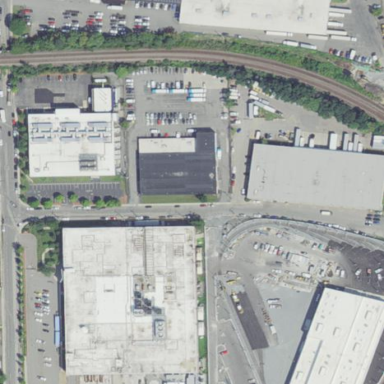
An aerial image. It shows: Industrial area.